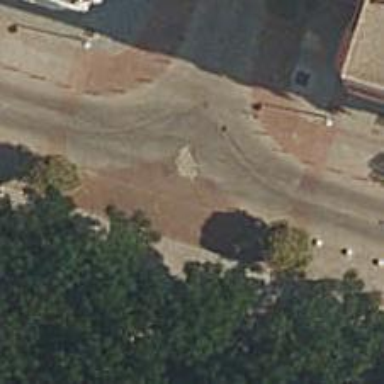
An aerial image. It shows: Pedestrian road.